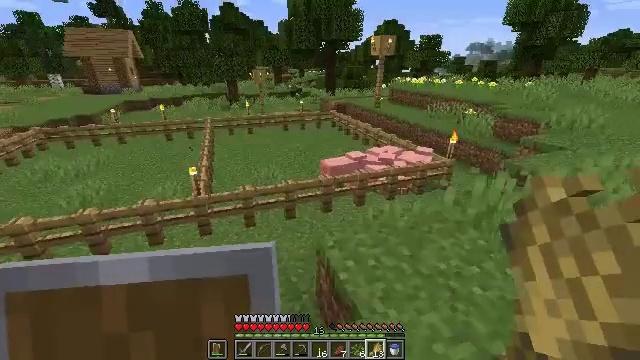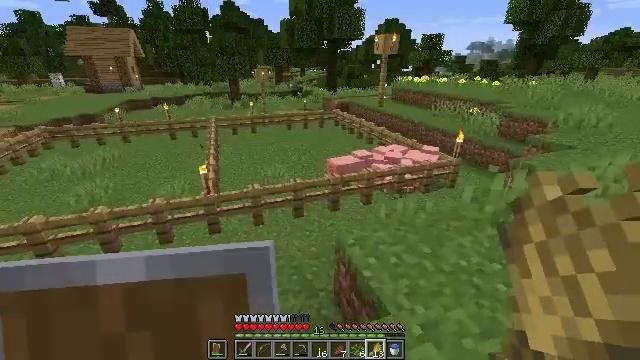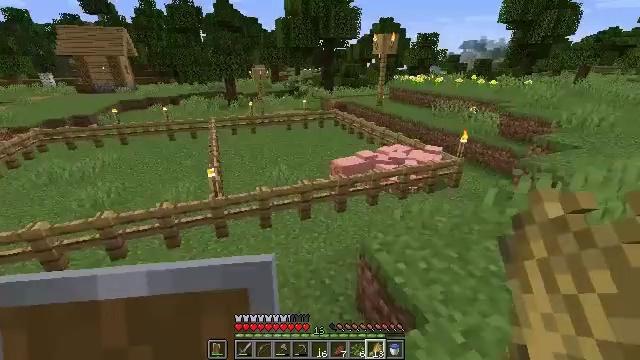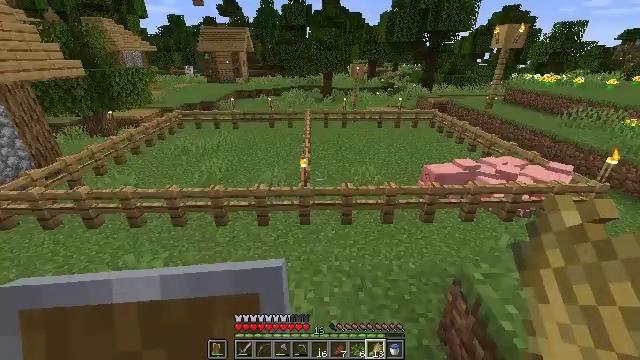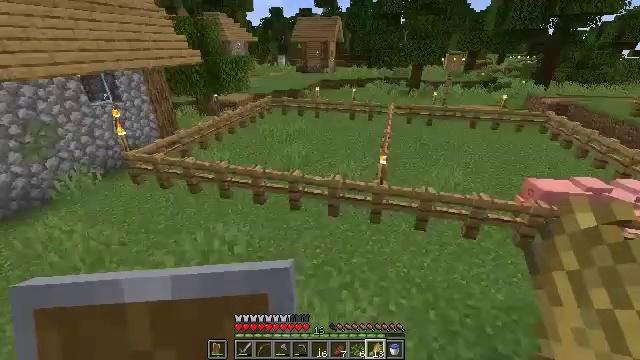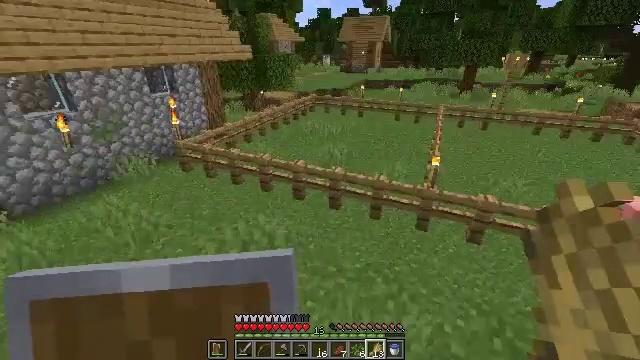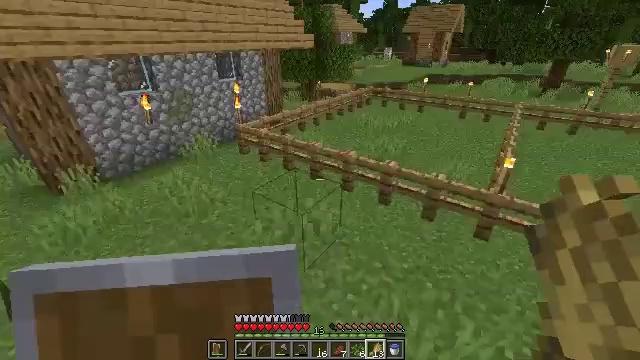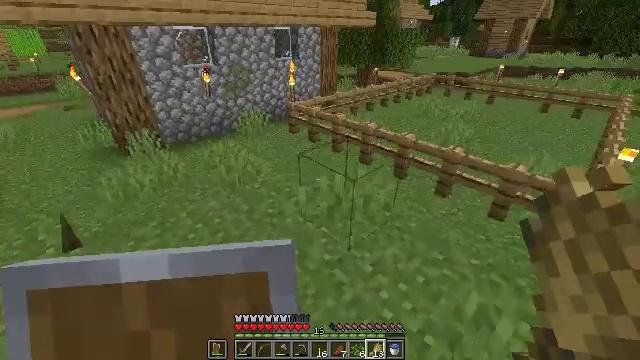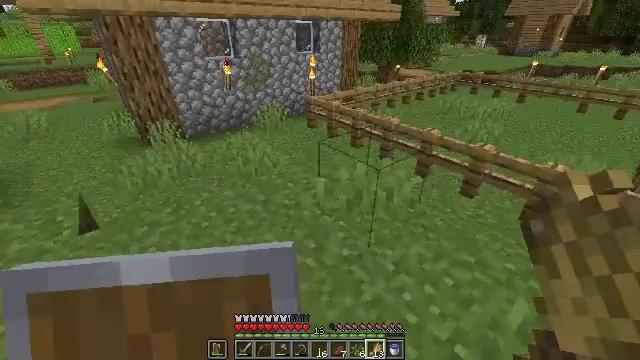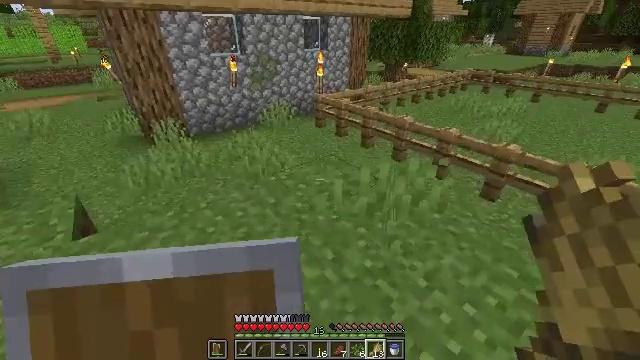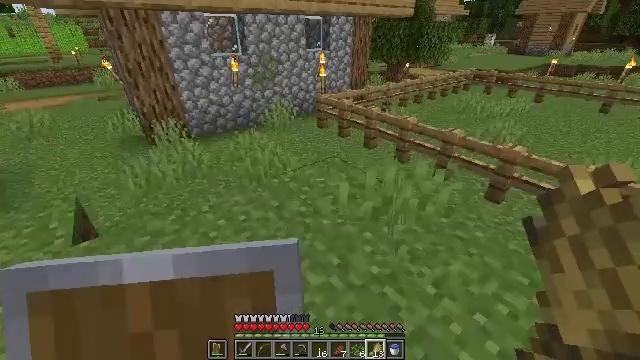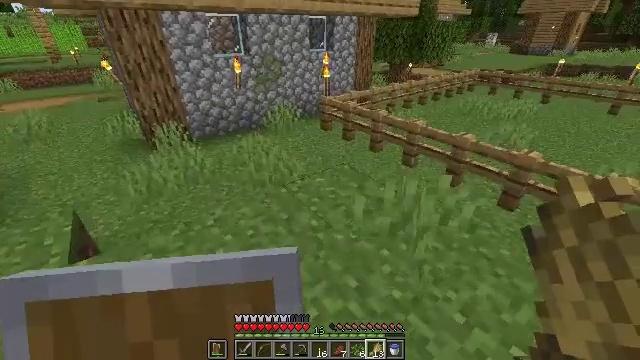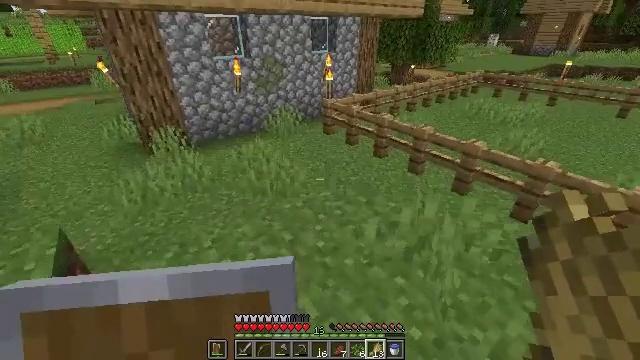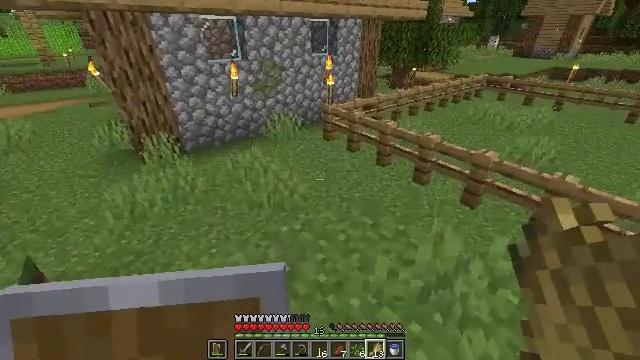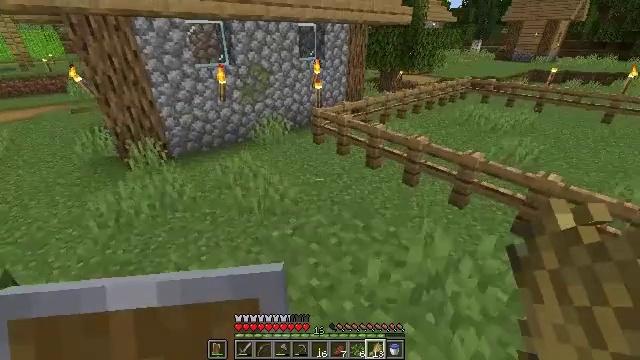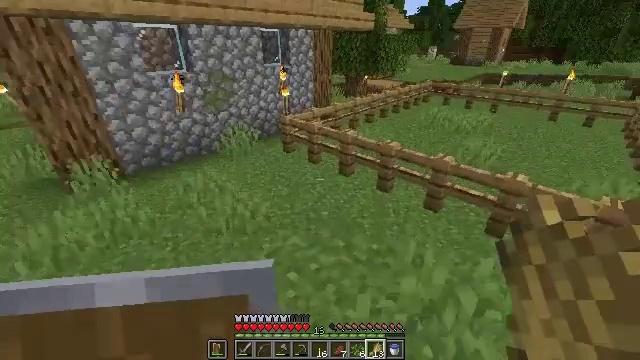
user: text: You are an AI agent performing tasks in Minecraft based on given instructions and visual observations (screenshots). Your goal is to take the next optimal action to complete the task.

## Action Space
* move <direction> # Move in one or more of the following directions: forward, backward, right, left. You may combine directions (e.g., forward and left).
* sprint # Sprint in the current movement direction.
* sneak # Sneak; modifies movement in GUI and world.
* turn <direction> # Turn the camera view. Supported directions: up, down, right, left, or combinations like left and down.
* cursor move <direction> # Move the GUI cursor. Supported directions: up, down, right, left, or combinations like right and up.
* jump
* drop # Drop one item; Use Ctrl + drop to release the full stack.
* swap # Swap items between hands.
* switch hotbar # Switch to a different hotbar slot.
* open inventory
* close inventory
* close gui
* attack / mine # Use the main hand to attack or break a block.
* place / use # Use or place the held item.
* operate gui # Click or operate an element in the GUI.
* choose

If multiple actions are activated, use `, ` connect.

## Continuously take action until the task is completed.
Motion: motion action
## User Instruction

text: Gather sugar cane for crafting.
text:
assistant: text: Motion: move left
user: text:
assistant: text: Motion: move forward and move left, turn right
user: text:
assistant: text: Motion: move forward and move left, turn left
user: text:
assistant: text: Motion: move forward and move left, turn left and down
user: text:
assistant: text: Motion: move forward and move left, turn left
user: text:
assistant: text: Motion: move forward and move left, turn left and down
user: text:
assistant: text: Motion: move forward and move left, turn left and down
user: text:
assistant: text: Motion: move forward and move left, turn left
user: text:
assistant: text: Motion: move forward and move left
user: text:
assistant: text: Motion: move forward and move left
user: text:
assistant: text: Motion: move forward
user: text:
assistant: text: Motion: move forward
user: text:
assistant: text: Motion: move forward
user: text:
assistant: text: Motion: move forward, turn right
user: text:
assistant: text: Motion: move forward and move left, turn right
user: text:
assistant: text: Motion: move forward and move left, turn right and up
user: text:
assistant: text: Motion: move forward and move left, turn right and up
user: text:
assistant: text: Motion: move forward and move left, turn right and up
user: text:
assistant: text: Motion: move left, turn right and up
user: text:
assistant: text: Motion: move back and move left, turn right and up
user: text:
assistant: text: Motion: move back and move left, turn right
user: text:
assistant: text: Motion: move back and move left, turn right and up
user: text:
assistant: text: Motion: move back and move left, turn right and up
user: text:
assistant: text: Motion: move back
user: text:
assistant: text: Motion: move back, turn left
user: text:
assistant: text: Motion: move back
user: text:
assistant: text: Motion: move back, turn left
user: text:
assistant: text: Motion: move back, turn left
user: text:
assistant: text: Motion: move back and move left, turn left
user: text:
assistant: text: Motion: move back and move left, turn left and down